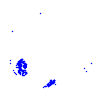
Particle: electron